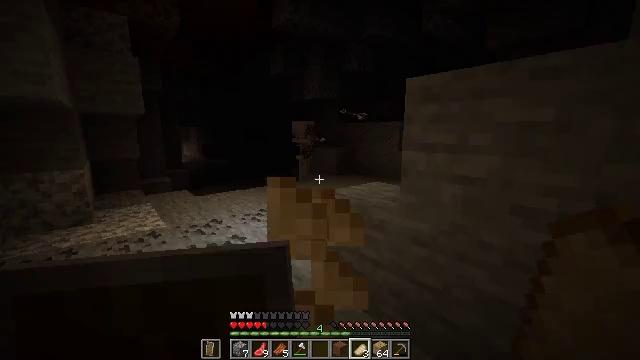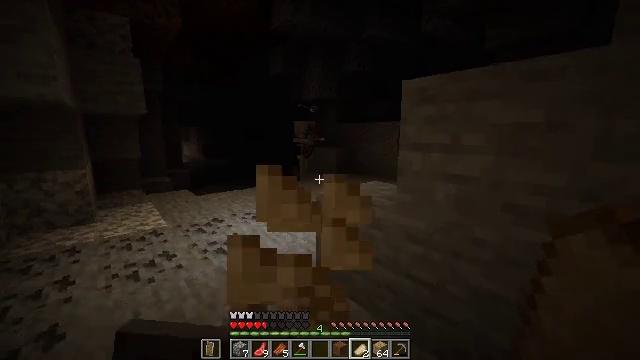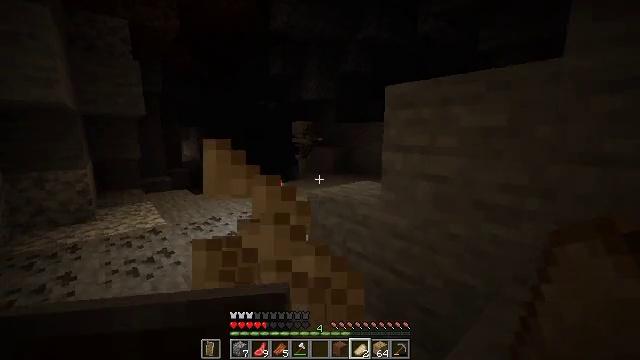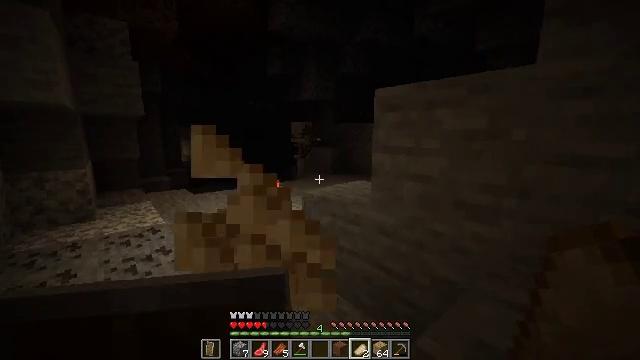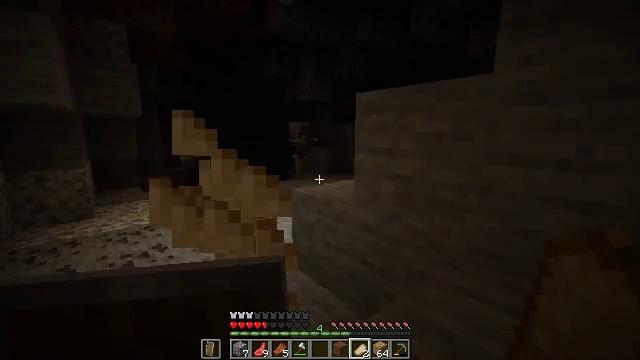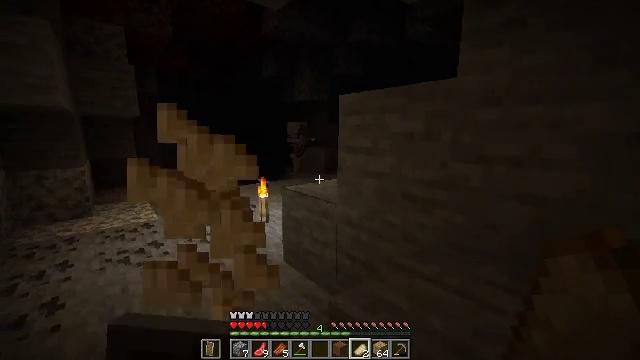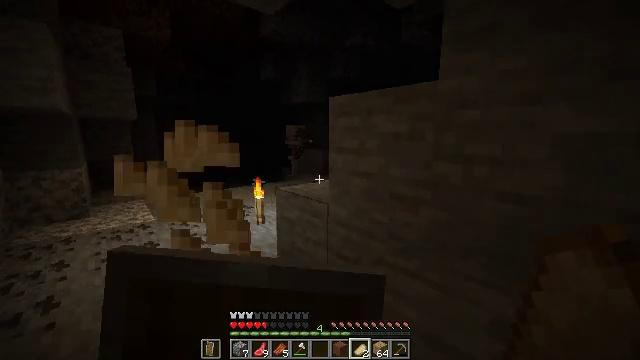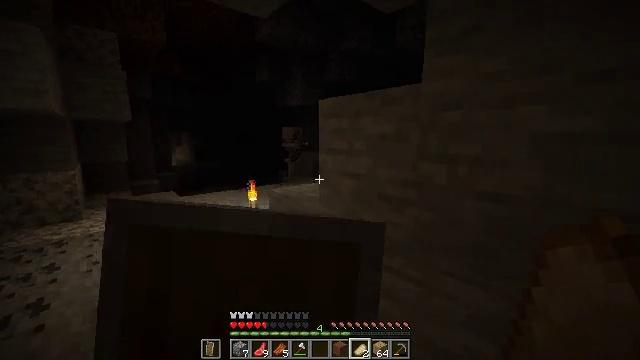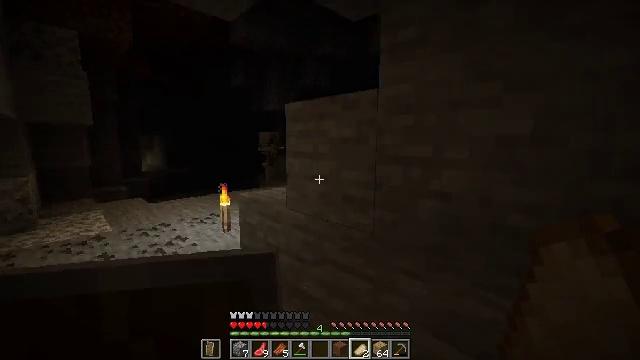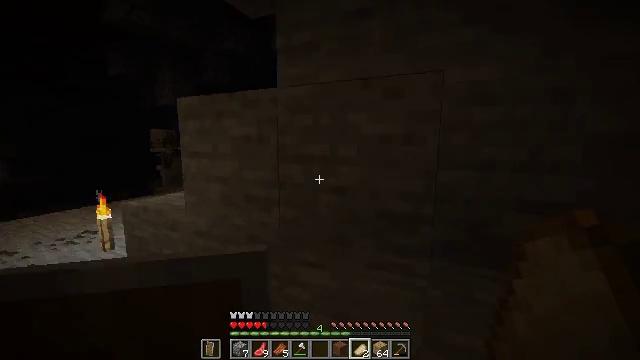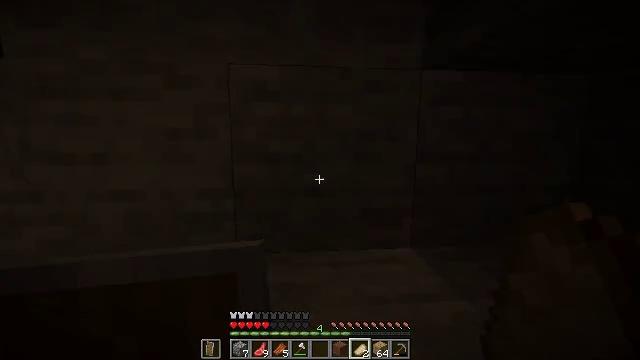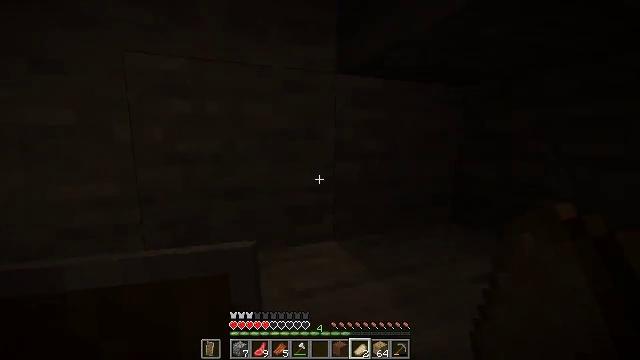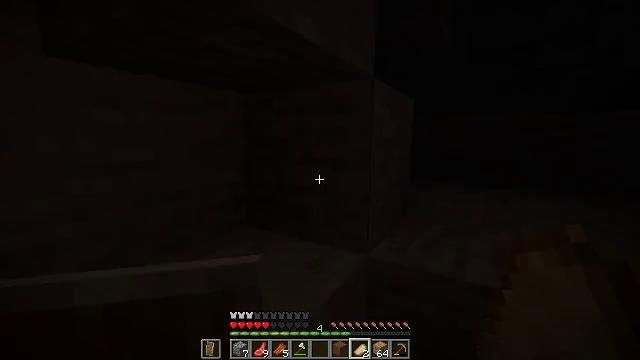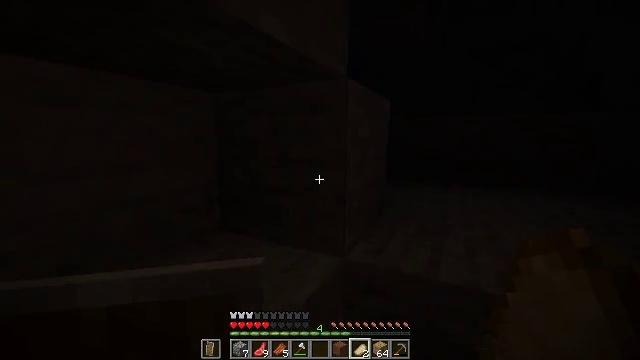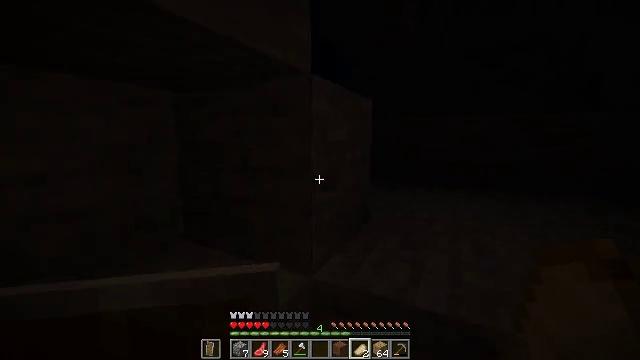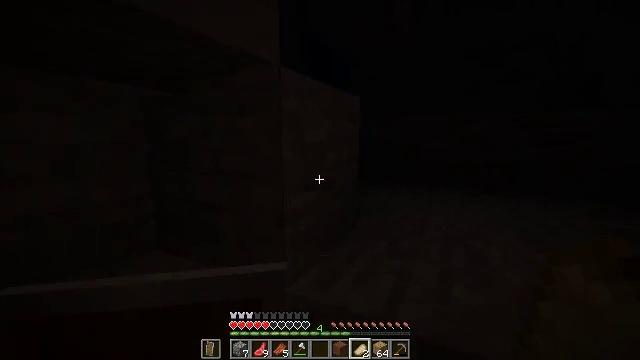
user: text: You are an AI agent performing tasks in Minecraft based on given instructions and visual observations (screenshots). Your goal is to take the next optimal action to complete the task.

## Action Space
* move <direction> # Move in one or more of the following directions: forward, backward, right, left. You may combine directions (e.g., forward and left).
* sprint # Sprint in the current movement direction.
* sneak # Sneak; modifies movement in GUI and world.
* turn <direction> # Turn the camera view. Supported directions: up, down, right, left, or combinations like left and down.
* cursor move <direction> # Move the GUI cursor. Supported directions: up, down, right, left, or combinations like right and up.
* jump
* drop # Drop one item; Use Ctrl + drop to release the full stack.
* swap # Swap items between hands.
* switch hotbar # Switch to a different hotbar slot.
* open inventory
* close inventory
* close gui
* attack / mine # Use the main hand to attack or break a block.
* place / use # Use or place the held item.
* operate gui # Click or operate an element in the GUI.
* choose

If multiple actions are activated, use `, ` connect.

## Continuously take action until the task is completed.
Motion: motion action
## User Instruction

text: Remove a cooked porkchop from the inventory.
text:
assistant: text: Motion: move back and move right, use / place
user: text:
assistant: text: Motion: move back and move right, use / place
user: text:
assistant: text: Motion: move back and move right, use / place
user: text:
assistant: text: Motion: move back and move right, use / place
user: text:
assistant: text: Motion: move right, use / place
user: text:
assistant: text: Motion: move right, use / place
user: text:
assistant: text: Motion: move right, use / place
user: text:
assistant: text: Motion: move right, turn right
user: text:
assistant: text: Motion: move right, turn right
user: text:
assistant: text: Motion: move right, turn right
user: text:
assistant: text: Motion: move right, turn right
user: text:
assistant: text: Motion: move right, turn right
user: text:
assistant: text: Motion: move forward and move right, turn right
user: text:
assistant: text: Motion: move forward and move right
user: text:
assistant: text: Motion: move forward and move right
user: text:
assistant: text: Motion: move forward and move right
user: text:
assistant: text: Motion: move forward and move right, sprint
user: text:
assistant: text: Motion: move forward and move right, sprint
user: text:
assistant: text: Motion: move forward and move right, sprint
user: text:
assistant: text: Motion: move forward and move right, sprint, turn right and down
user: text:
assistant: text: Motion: move forward and move right, sprint, turn right and down
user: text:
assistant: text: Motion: move forward and move right, sprint, jump
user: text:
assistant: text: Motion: move forward and move right, sprint, turn right and down, jump
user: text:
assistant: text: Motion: move forward and move right, sprint, turn down, jump
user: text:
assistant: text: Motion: move forward and move right, sprint, jump
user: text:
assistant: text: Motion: move forward, sprint, turn down, jump
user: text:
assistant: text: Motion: move forward, sprint, turn left and down, jump
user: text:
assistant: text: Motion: move forward, sprint, jump
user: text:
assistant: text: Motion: move forward, sprint, turn left, jump
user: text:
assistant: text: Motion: move forward, sprint, turn left, jump